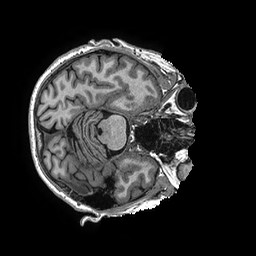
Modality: T1w
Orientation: axial
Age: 65
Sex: female
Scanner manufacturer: ge
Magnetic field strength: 3 T
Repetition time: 0.006952 s
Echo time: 0.00292 s